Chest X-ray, AP view. Patient: 54 years old, sex M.
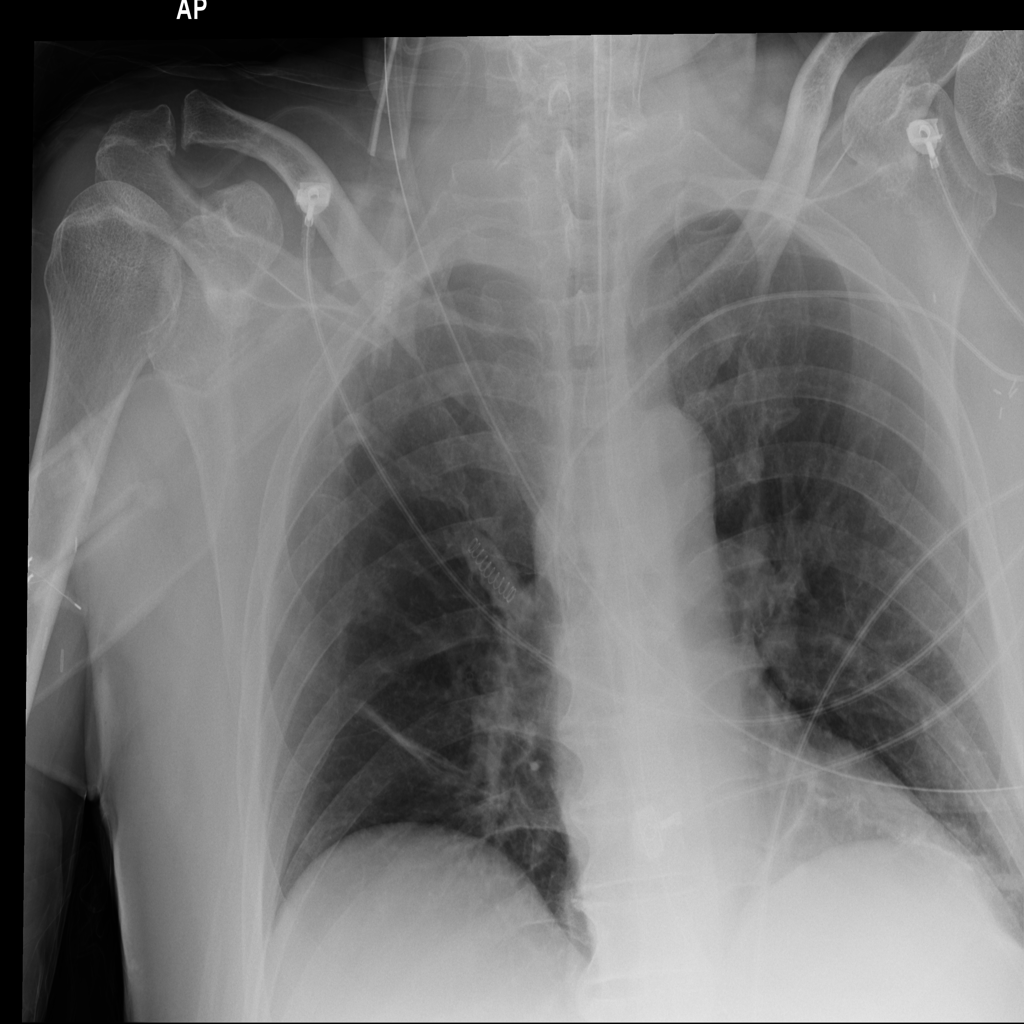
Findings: Atelectasis